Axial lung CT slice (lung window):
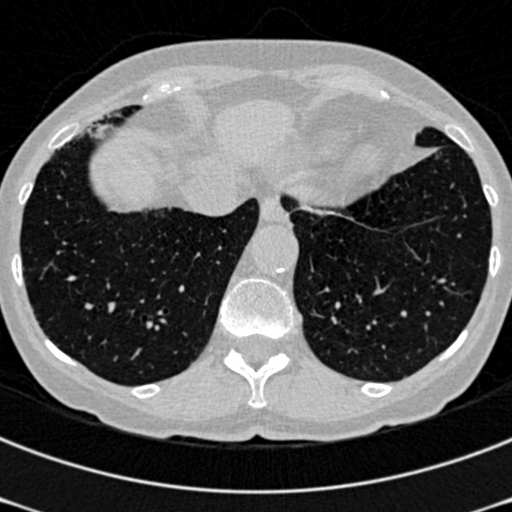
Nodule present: no